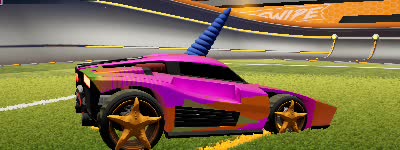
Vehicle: breakout